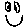
Label: smiley face